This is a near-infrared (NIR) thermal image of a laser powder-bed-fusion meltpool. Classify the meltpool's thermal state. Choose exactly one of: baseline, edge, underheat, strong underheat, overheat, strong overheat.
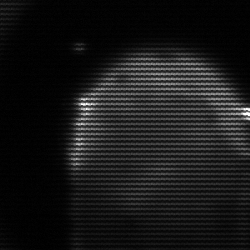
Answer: edge